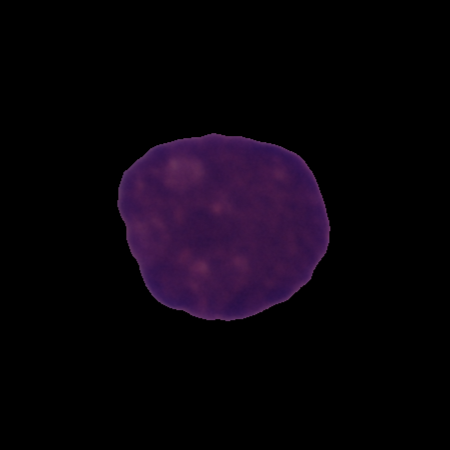
Label: cancer